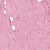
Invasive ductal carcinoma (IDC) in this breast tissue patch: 0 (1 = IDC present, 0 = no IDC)